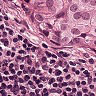
Metastatic tissue present: yes